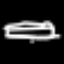
Label: bed